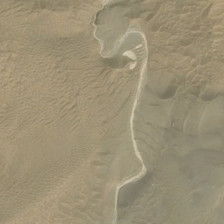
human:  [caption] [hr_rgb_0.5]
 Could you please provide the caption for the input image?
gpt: there is a road in the desert .

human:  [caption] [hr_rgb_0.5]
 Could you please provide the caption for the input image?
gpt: the area of the desert is very wide and short of water .

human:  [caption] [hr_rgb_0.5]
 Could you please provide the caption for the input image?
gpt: the area of the desert is very wide and short of water .

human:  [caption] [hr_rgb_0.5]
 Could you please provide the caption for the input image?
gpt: there is a road in the desert .

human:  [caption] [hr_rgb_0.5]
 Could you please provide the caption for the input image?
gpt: there is a road in the desert .